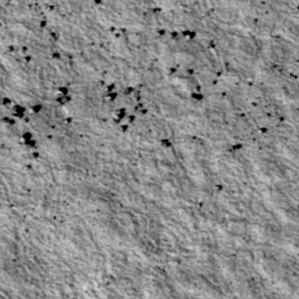
Label: non_frost